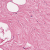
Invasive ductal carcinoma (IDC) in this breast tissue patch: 0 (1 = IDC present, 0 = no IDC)